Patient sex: M
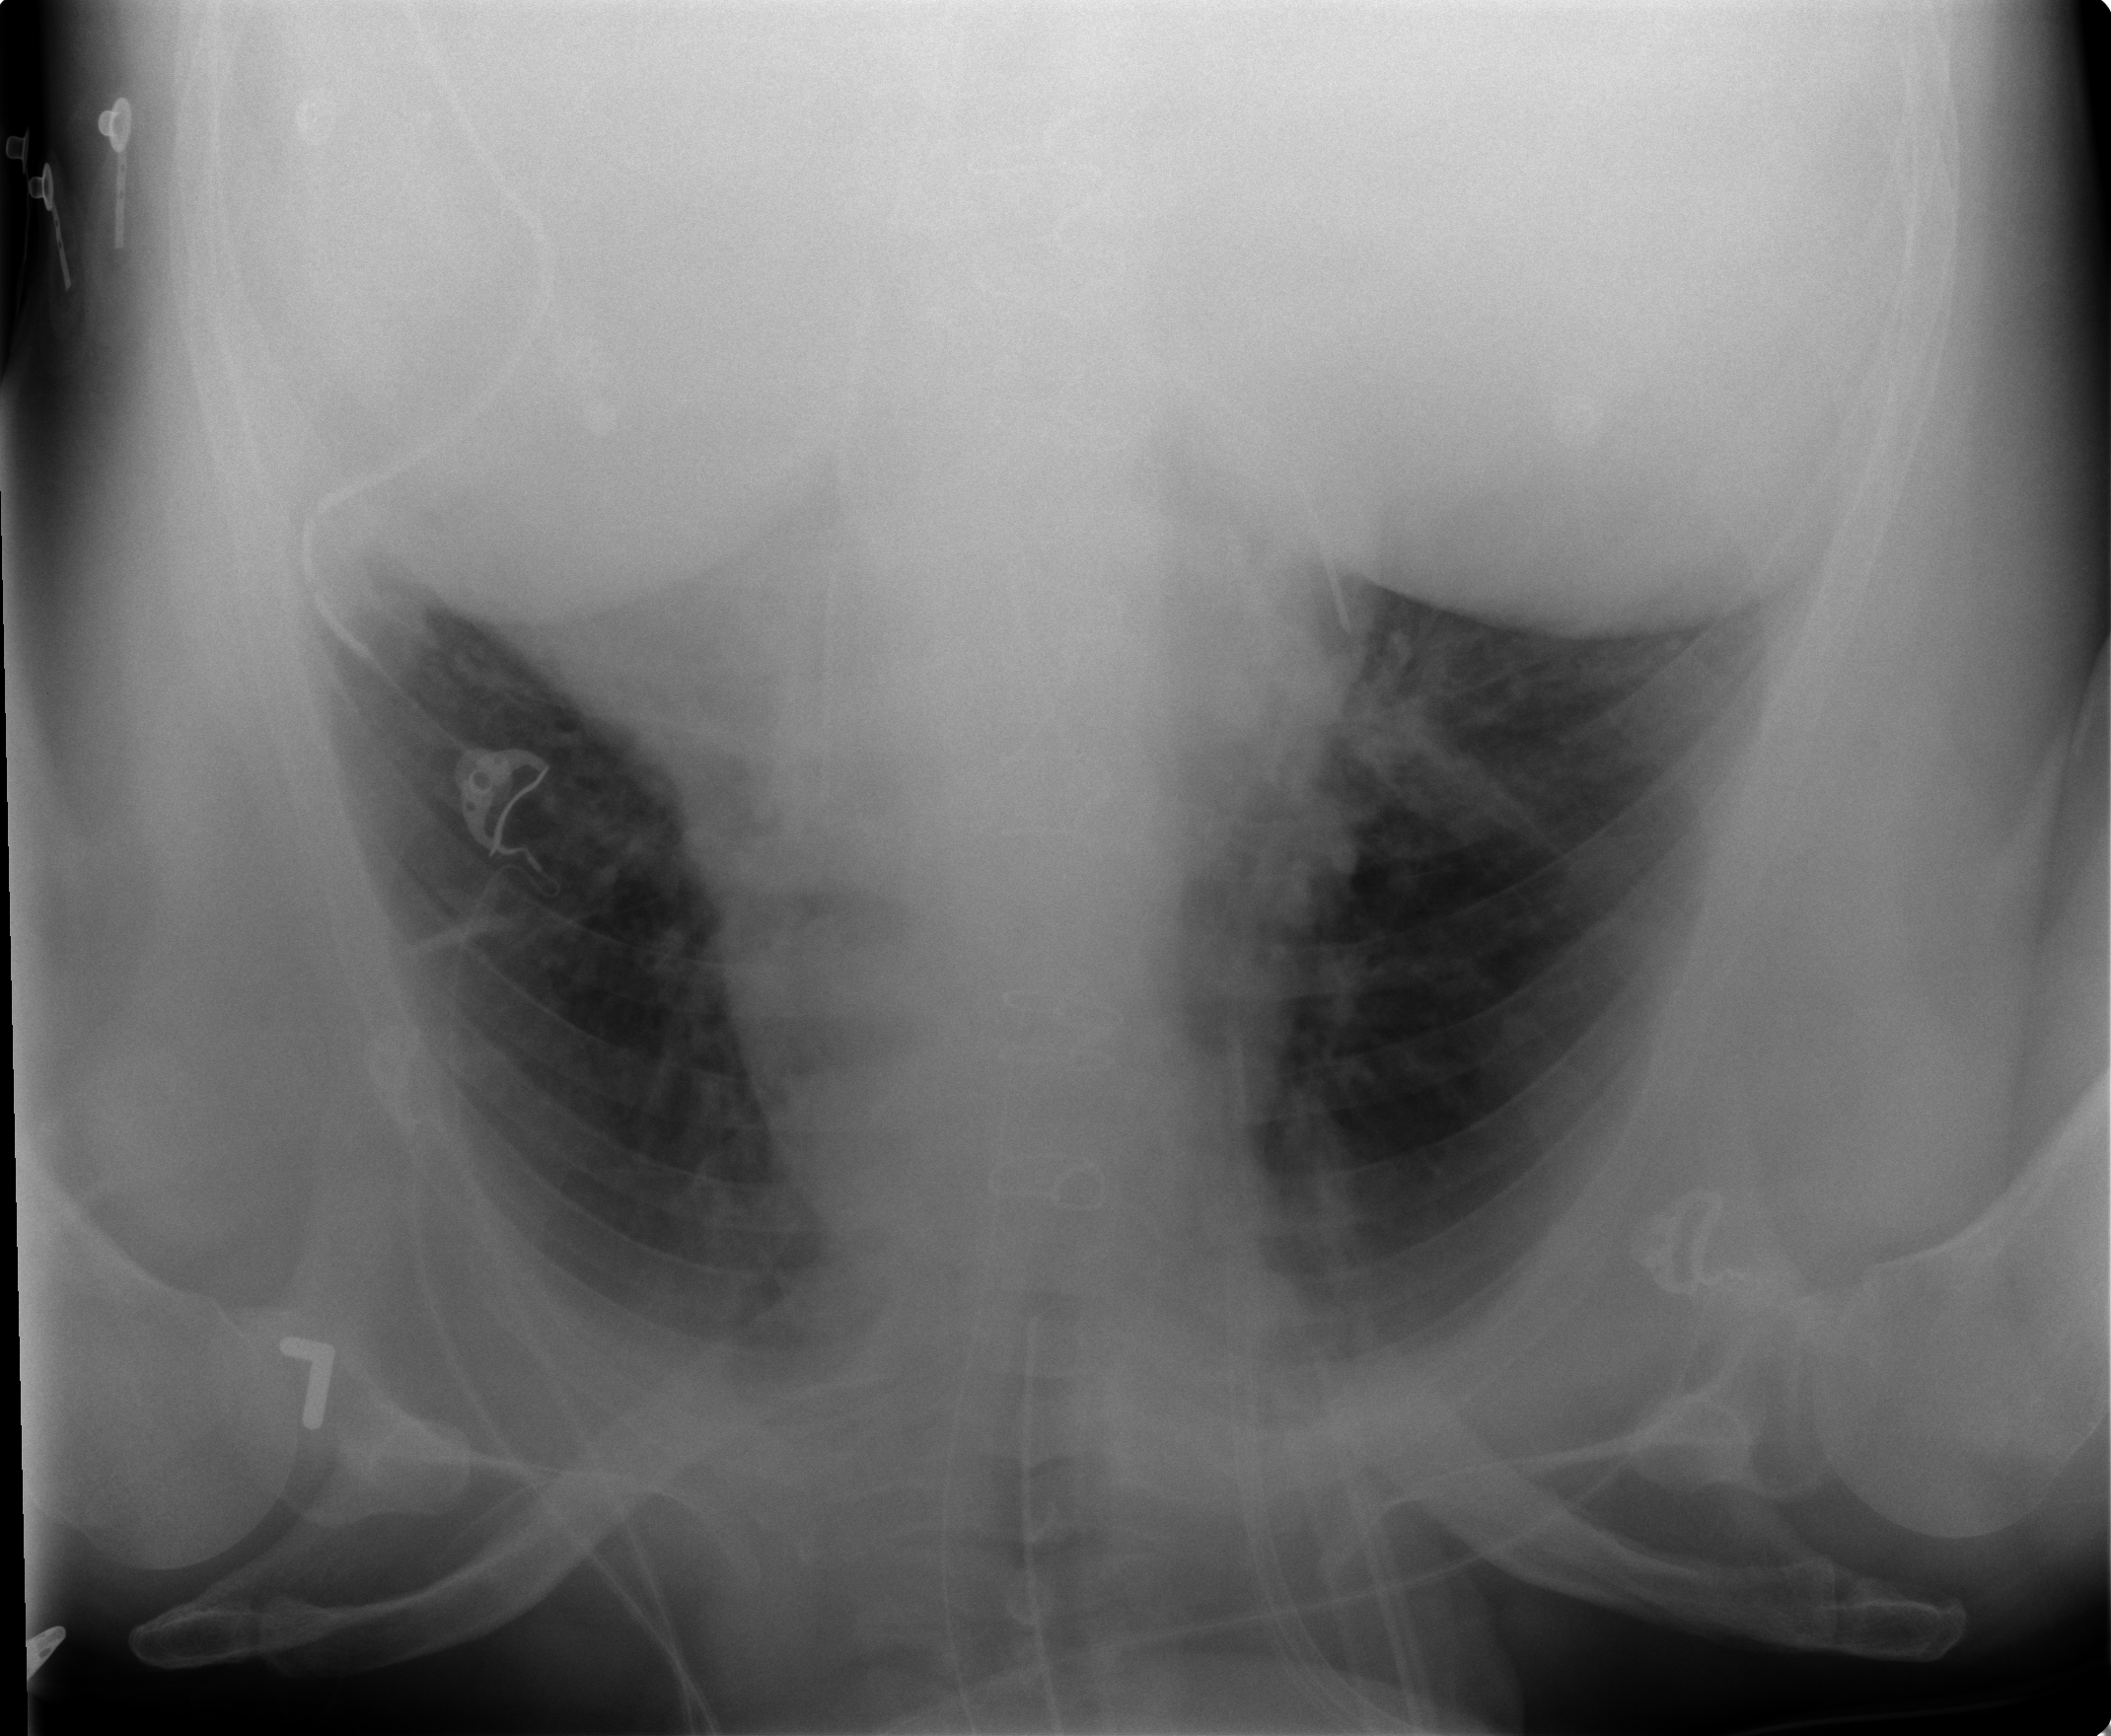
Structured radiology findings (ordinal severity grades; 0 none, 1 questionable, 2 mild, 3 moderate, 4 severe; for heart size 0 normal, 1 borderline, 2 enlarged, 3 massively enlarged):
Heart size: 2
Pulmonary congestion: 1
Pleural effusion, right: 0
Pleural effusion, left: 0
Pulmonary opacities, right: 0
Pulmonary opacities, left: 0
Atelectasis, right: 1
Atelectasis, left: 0